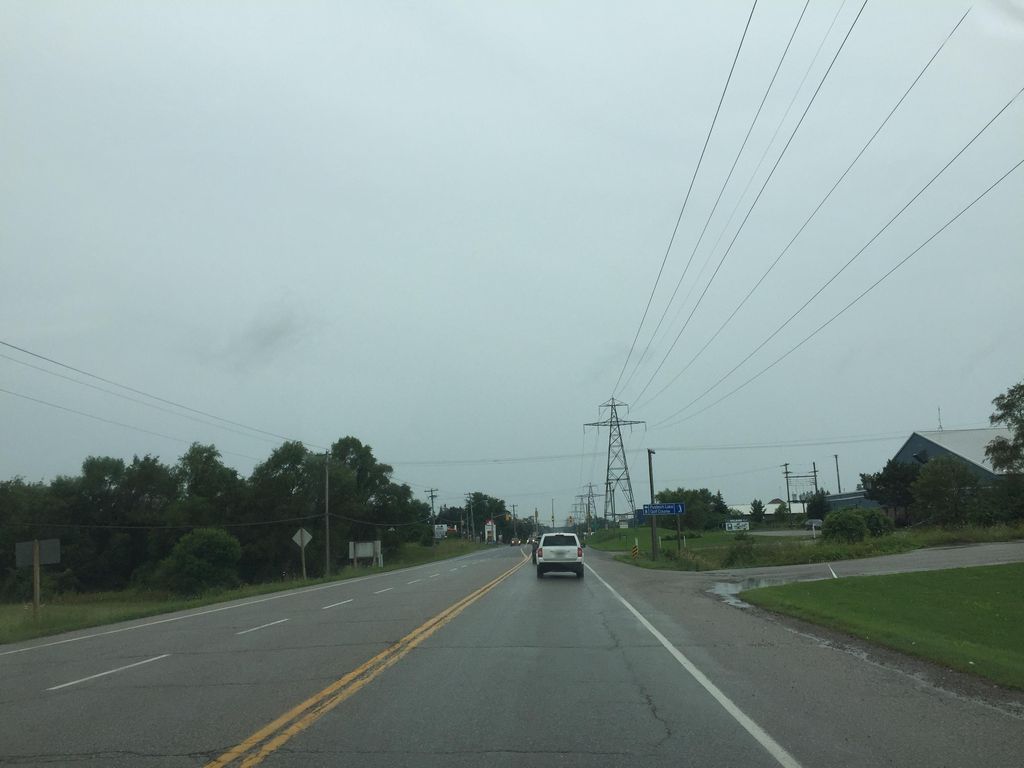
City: kitchener-waterloo